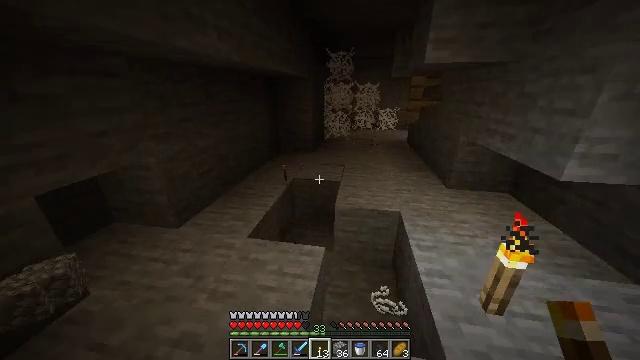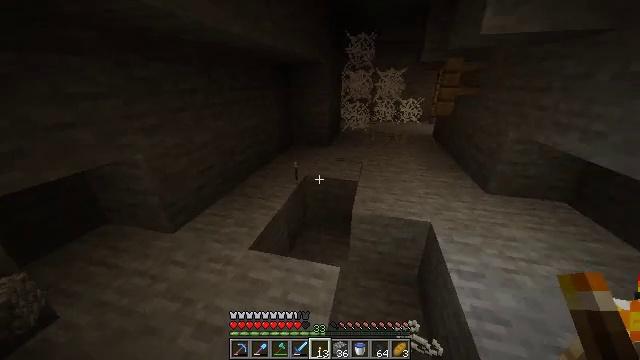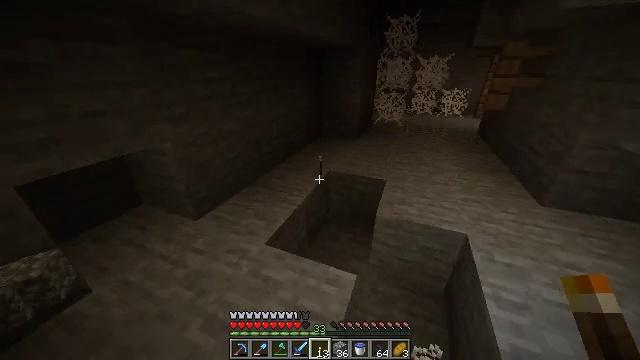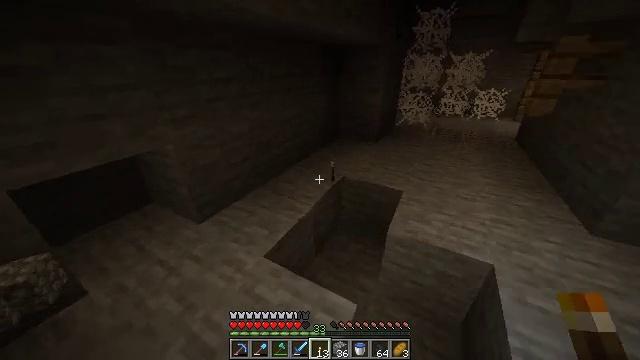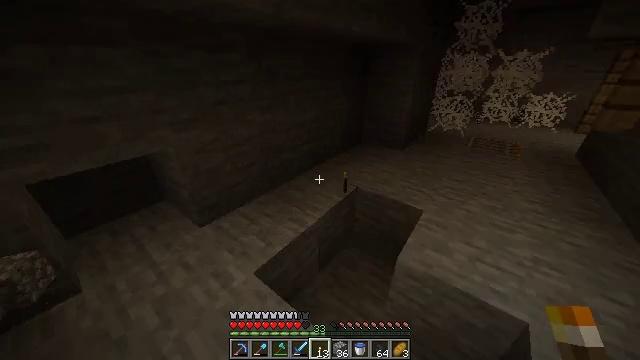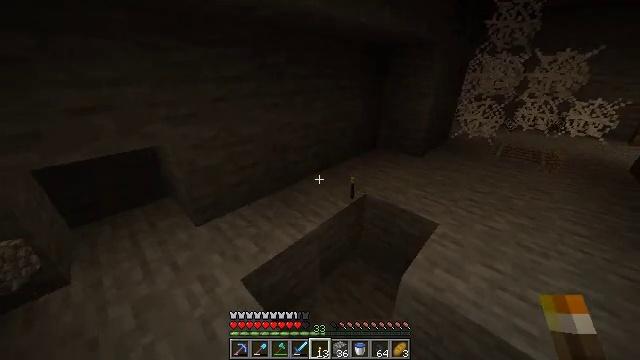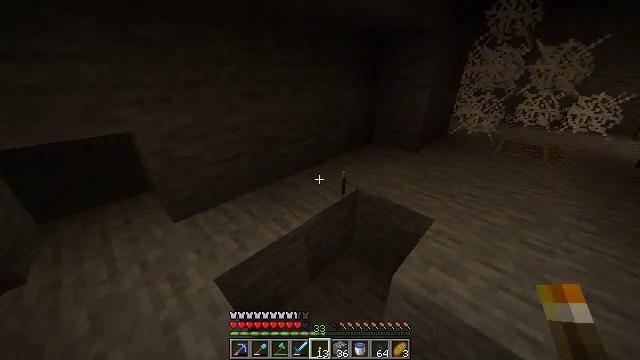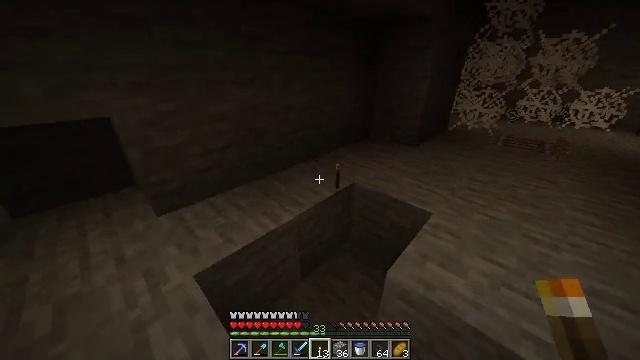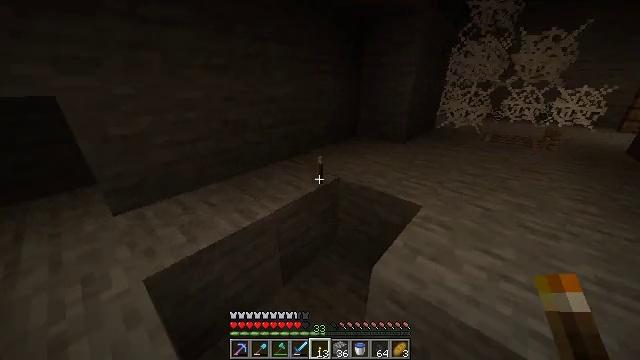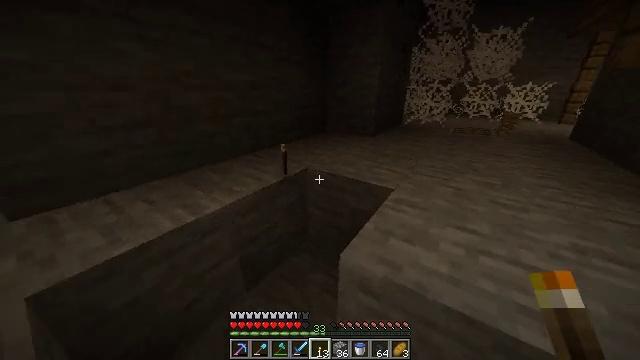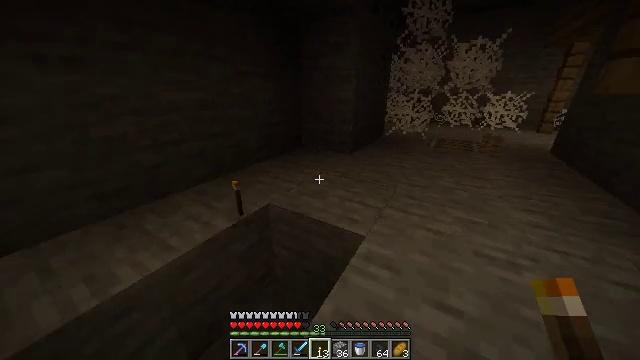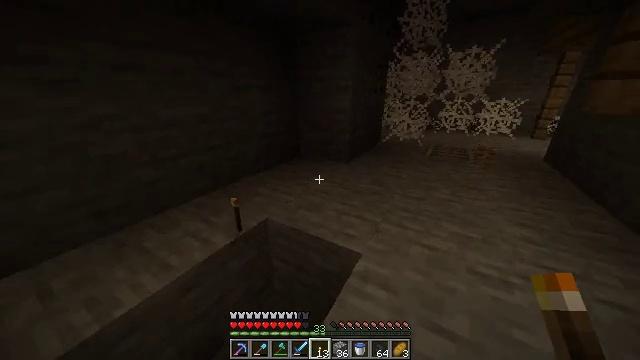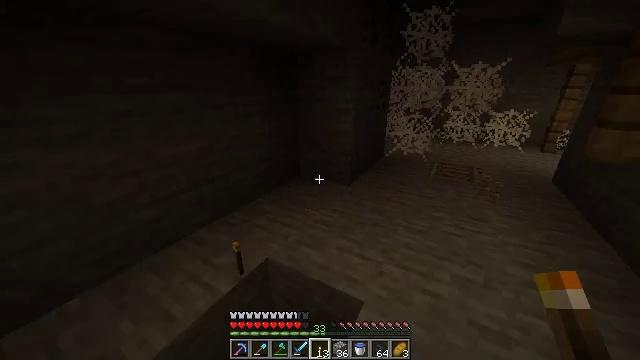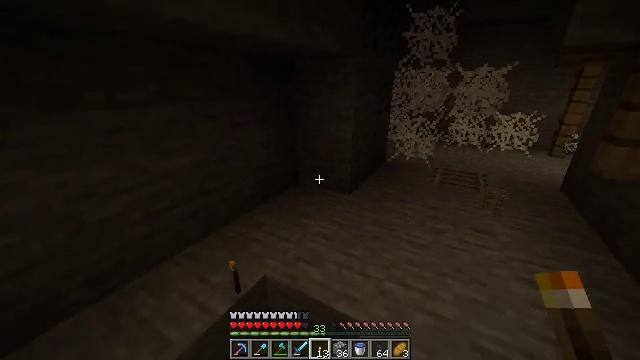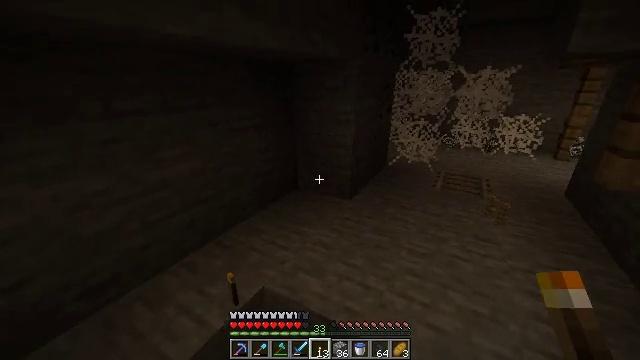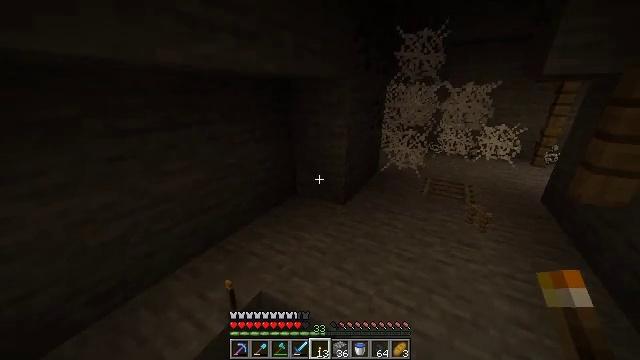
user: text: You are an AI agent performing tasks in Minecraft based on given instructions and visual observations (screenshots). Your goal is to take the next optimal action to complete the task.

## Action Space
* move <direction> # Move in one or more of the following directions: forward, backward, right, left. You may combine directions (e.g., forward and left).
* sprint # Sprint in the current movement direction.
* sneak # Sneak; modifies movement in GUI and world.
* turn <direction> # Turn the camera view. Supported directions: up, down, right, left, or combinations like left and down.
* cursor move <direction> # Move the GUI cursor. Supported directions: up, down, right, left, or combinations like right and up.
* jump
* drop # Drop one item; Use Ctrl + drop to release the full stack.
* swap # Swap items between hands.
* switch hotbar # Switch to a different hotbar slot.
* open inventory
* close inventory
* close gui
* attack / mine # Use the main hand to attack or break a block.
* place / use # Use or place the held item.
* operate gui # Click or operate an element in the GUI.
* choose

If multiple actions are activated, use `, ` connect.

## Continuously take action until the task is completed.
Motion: motion action
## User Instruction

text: Clear out the cobweb from the stronghold.
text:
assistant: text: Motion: move forward, sprint, turn left and down
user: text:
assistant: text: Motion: move forward and move right, sprint, turn left and down
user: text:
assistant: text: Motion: move forward and move right, sprint, turn left
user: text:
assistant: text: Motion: move forward and move right, sprint, turn left
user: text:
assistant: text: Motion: move forward and move right, sprint, turn left and up
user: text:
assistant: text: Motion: move forward and move right, sprint
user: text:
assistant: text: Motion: move forward and move right, sprint
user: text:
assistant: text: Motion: move forward and move right, sprint, turn right and up, jump
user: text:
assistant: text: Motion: move forward and move right, sprint, turn right and up, jump
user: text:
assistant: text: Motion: move forward and move right, sprint, turn right, jump
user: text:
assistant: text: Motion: move forward and move right, sprint, jump
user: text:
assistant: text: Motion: move forward and move right, sprint, jump
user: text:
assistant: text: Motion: move forward and move right, sprint
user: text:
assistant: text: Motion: move forward and move right, sprint
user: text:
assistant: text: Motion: move forward and move right, sprint
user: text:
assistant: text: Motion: move forward and move right, sprint
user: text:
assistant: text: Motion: move forward and move right, sprint
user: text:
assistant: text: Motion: move forward and move right, sprint
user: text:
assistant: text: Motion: move forward and move right, sprint
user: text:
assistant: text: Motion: move forward and move right, sprint, turn right
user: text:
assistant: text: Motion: move forward and move right, sprint, turn right
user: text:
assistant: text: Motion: move forward and move right, sprint, turn right
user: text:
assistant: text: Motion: move forward and move right, sprint
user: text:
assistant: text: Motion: move forward and move right, sprint
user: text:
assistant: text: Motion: move forward and move right, sprint
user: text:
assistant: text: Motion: move forward, sprint
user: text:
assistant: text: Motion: move forward, sprint
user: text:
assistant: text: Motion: move forward, sprint
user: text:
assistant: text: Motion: move forward, sprint
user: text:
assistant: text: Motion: move forward, sprint